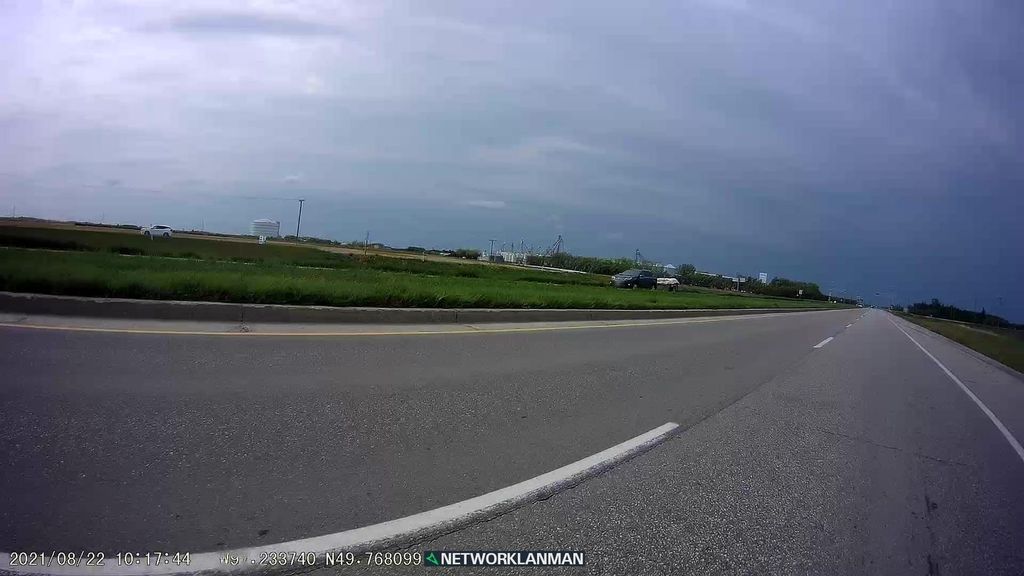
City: winnipeg